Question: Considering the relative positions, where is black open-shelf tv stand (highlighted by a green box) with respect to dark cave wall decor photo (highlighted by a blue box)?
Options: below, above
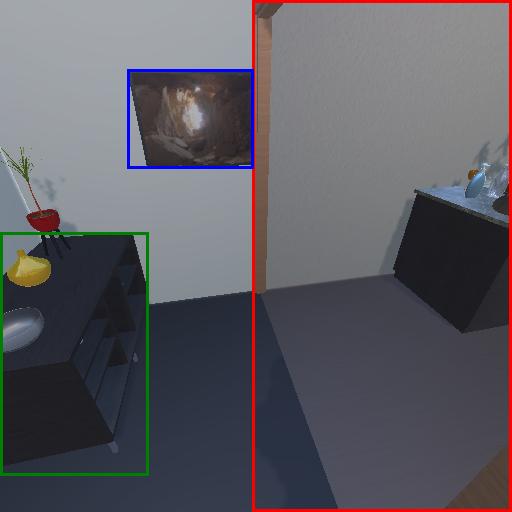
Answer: below